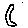
Label: moon